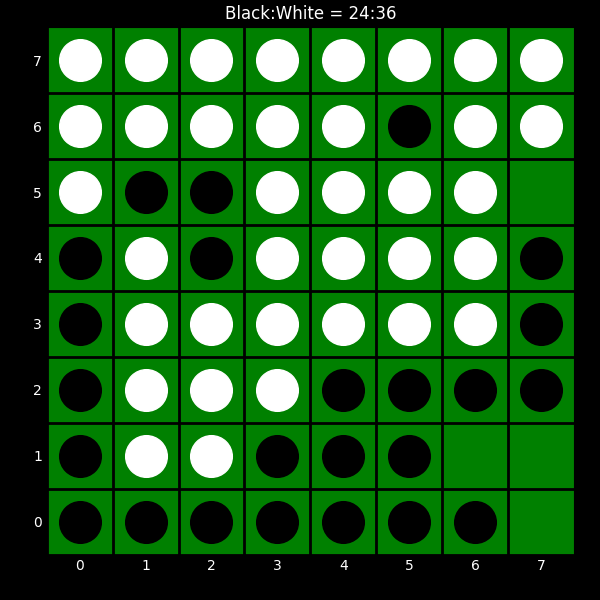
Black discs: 24
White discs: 36